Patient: sex M, age 55
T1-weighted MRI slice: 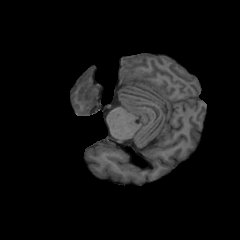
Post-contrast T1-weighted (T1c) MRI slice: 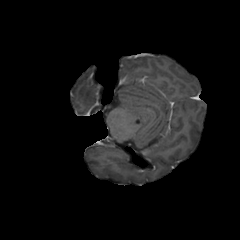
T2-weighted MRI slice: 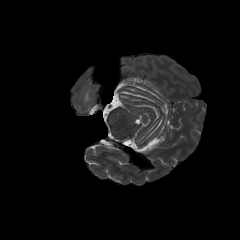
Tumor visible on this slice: yes
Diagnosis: Glioblastoma, IDH-wildtype
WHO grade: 4